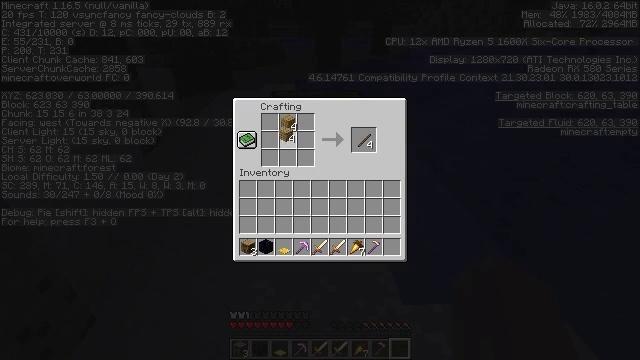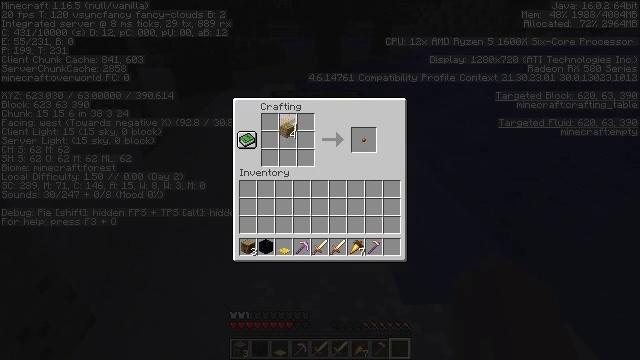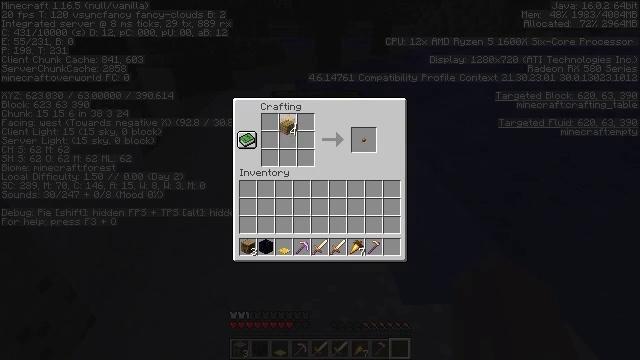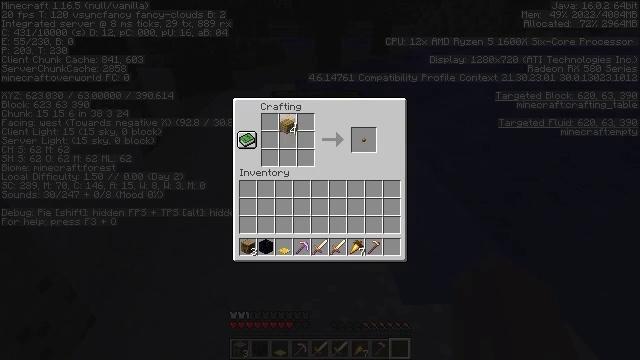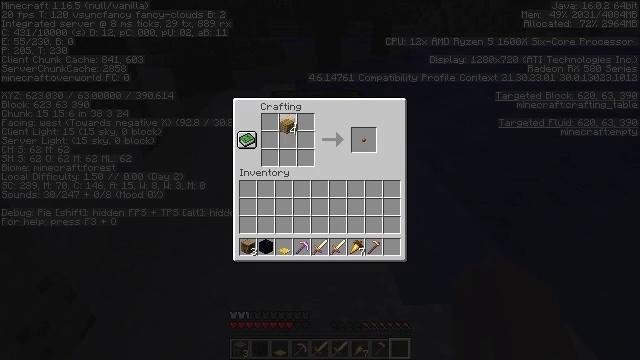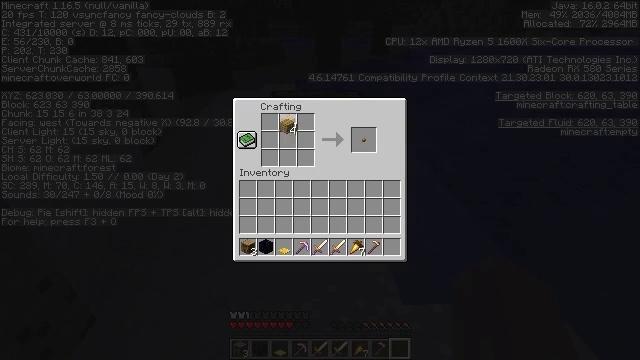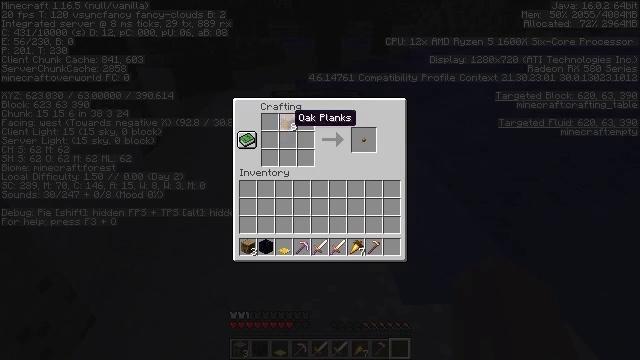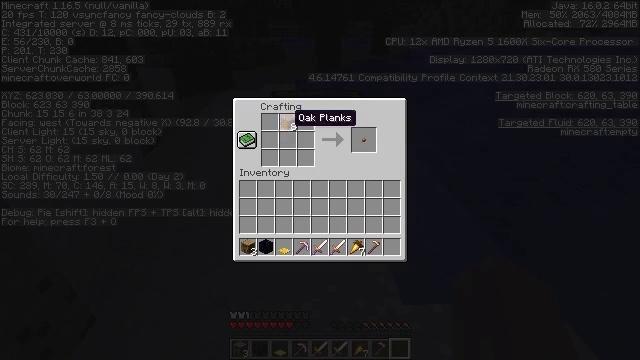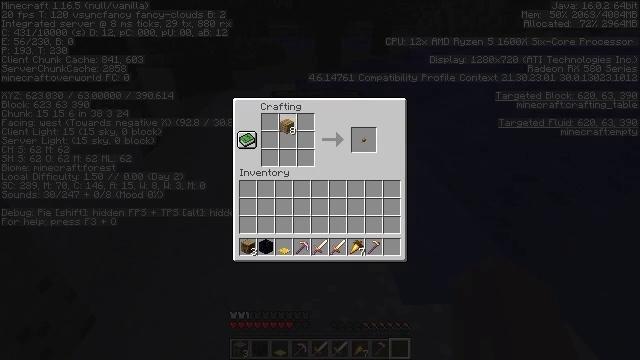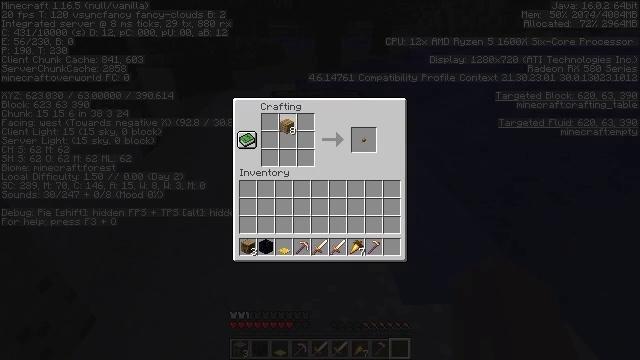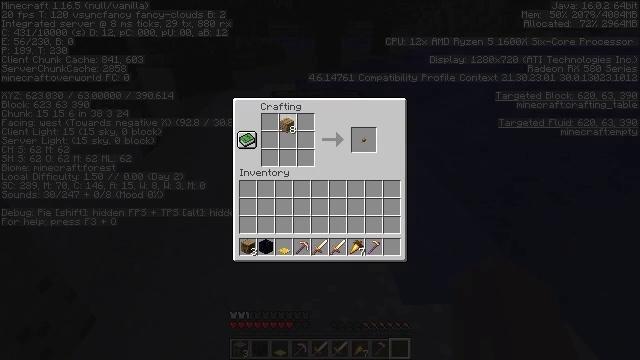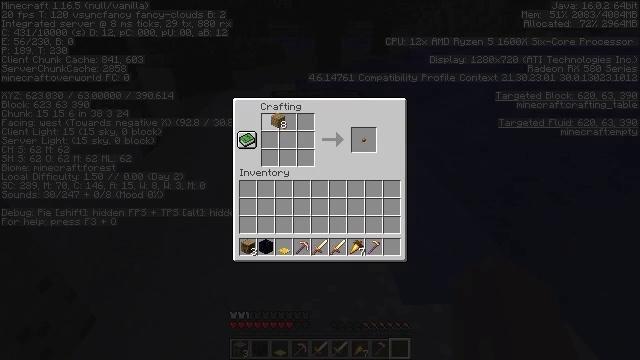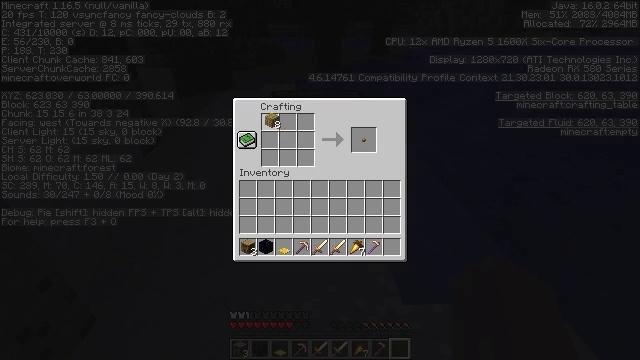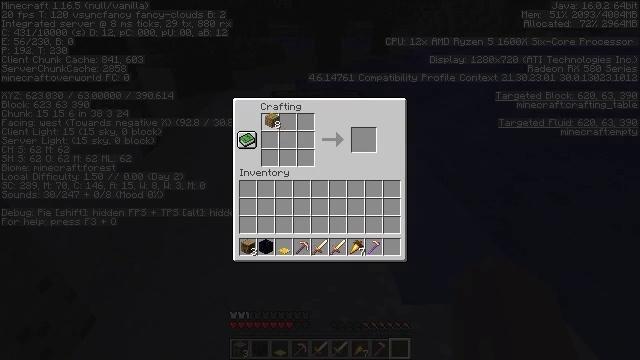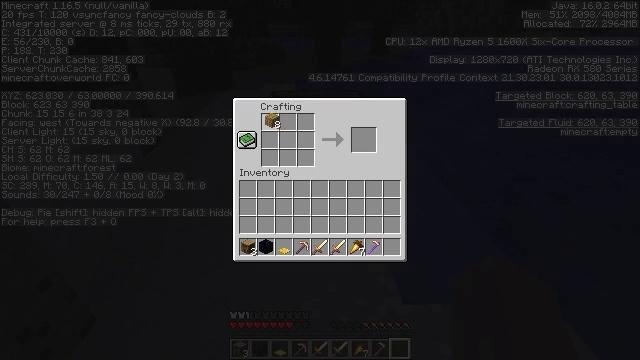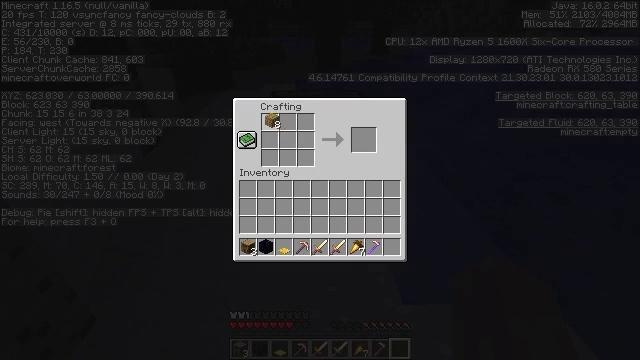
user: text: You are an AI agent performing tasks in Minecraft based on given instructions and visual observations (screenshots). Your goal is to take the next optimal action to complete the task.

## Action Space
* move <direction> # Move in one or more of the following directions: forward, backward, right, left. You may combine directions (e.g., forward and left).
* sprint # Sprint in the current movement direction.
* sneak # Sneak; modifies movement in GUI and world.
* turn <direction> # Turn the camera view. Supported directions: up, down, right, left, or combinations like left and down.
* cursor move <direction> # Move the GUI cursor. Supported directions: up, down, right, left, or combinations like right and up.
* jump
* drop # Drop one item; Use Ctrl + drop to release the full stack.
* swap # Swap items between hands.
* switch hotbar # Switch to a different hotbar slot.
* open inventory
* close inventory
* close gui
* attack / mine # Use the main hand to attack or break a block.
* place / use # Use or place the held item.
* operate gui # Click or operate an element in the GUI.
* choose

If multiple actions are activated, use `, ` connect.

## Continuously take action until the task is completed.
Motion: motion action
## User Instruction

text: Make an oak boat at the crafting table.
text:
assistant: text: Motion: no_op
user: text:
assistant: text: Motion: no_op
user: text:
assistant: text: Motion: operate gui
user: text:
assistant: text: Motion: operate gui
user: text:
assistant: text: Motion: operate gui
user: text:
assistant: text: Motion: no_op
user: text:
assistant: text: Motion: no_op
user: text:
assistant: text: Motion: operate gui
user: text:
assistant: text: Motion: operate gui
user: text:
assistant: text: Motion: no_op
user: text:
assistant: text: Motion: cursor move left
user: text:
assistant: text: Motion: no_op
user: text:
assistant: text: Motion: no_op
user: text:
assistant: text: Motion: choose
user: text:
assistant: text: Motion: choose
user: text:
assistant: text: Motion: choose
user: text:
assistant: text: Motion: choose
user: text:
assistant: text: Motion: choose
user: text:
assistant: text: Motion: choose
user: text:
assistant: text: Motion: choose
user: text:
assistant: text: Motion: choose
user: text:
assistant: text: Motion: cursor move right, choose
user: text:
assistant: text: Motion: choose
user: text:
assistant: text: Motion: cursor move right, choose
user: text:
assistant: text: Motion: choose
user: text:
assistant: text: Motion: choose
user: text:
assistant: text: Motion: choose
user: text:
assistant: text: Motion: choose
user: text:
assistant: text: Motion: choose
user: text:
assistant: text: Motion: choose